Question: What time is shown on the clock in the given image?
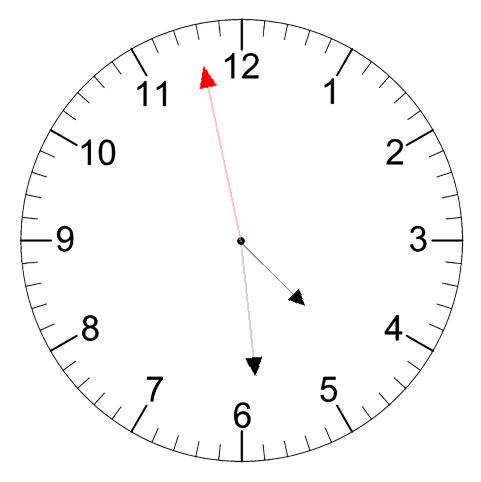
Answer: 04:28:58